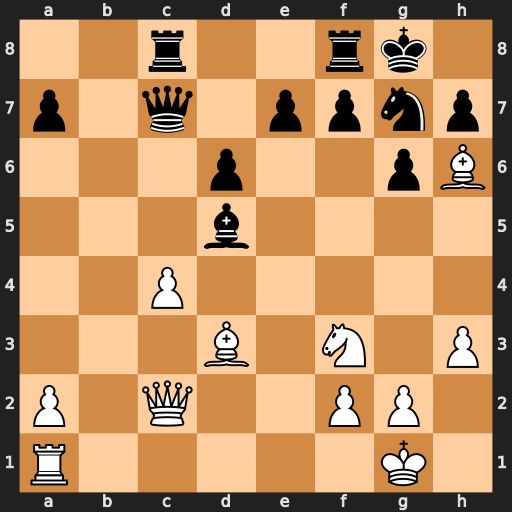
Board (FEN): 2r2rk1/p1q1ppnp/3p2pB/3b4/2P5/3B1N1P/P1Q2PP1/R5K1
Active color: w
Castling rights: -
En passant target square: -
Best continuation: Qb2 e5 cxd5